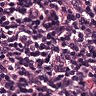
Metastatic tissue present: no